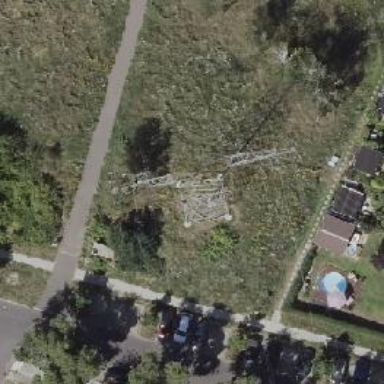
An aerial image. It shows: Power line is depicted.